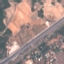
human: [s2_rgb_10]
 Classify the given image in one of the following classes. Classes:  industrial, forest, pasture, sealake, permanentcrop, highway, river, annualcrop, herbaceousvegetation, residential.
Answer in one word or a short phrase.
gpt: Highway